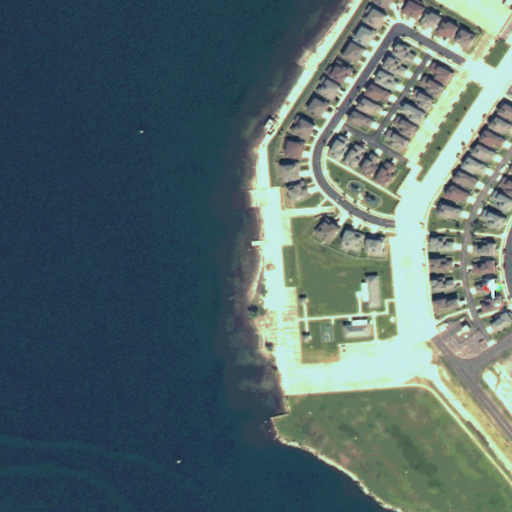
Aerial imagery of beach in Hawaii named Kai Beach containing only unknown